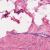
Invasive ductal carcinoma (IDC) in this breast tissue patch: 0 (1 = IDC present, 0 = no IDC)